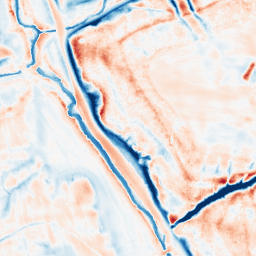
Category: trend_removal
Decomposition family: local_polynomial
Decomposition parameters: window_size: 21
degree: 1
Upsampling method: cubic_catmull_rom
Upsampling parameters: scale: 8
Upsampling scale: 8